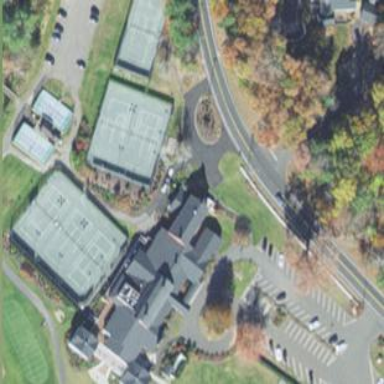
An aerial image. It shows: Clubhouse building at golf course.